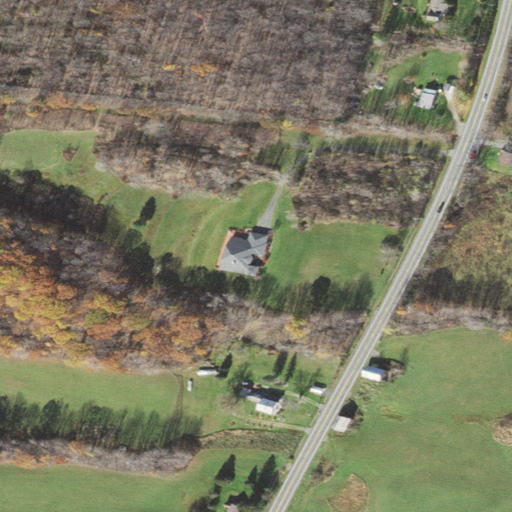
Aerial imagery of valley in Massachusetts named Bentley Hollow containing pasture, deciduous forest, low intensity development, open development, mixed forest, and medium intensity development